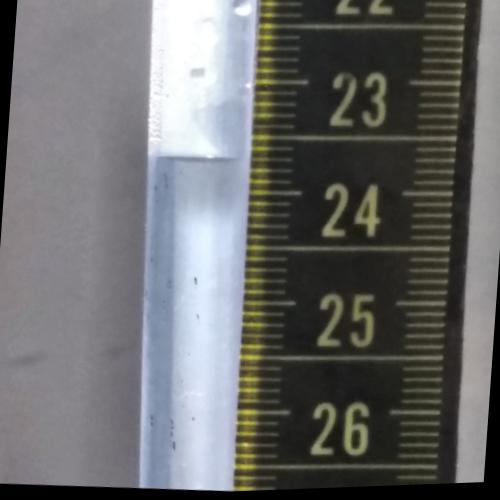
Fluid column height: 23.7 cm